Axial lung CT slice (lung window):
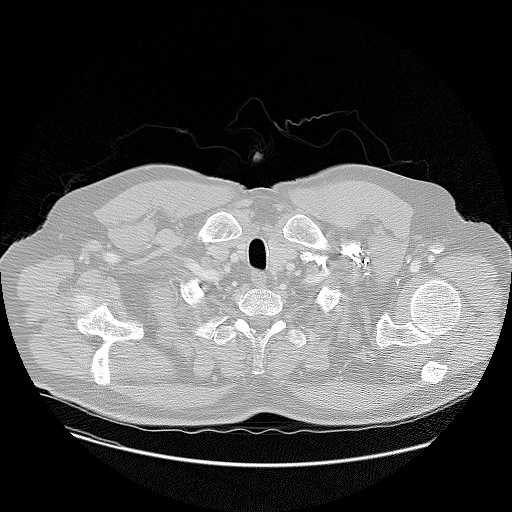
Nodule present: no